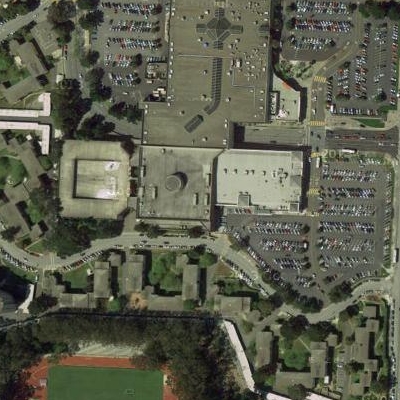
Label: Industry